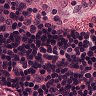
Metastatic tissue present: no